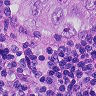
Metastatic tissue present: yes